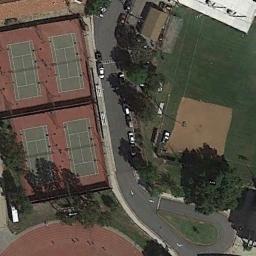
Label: tennis_court